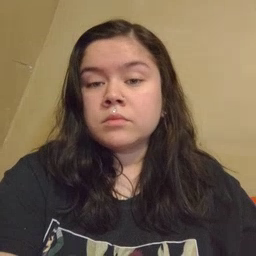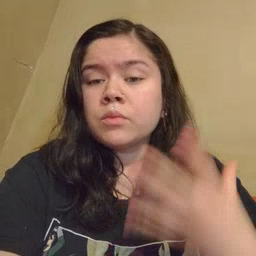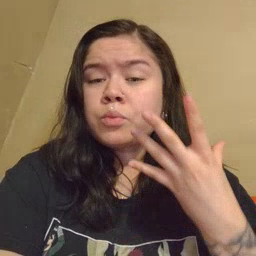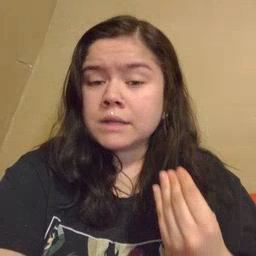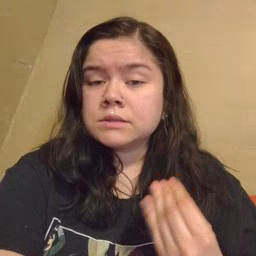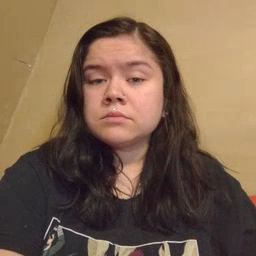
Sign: wet